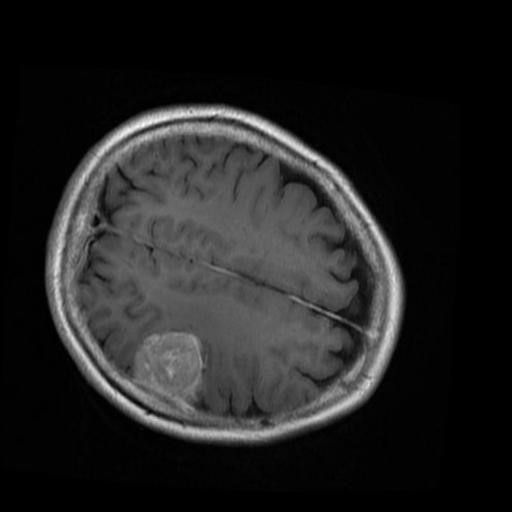
Label: brain_menin